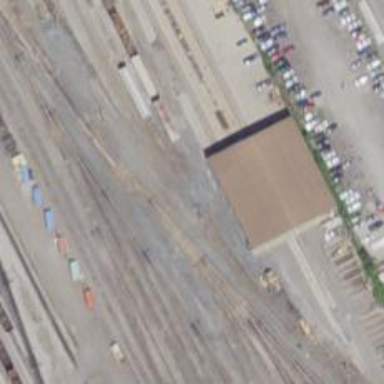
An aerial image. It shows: Railway yard in service.